Question: I have three tables I want to join to calculate the balance = (purchase - payments) for a certain (party_id):
- - -
The total purchase from that id = 20,000 and its total payments = 15,000 so its balance should be = 5,000. After using this code:
'''
SELECT
((sum(purchase.total)) - (sum(payments.amount))) AS Party_Balance
FROM
Purchase
INNER JOIN
Party
ON purchase.supplier_id = party.party_id
INNER JOIN
Payments
ON party.party_id = payments.party_id
WHERE
payments.party_id = enter_party_id;
'''
The output is incorrect: 1,000,245 instead of 5,000.
This is how I set up the relationship, is there a relation that should be fixed?
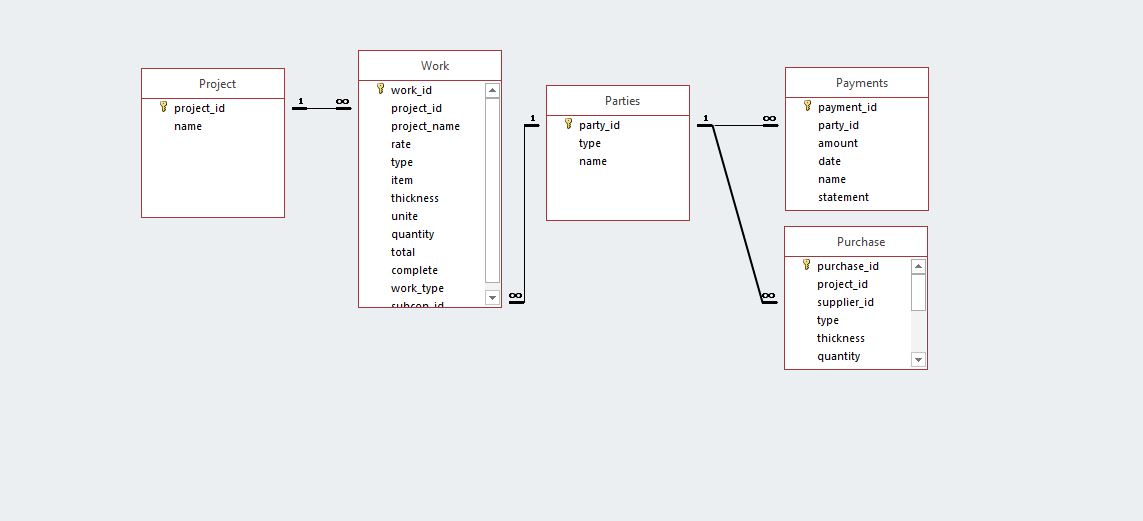
Answer: You must do 2 separate groupings of the table 'Party':
The 1st with 'Purchase' to get the 'SUM' of 'total'
and the 2nd with 'Payments' to get the 'SUM' of 'amount'.
Then join the 2 subqueries and get 'Party_Balance':
'''
SELECT pur.party_id, pur.total - pay.sumamount AS Party_Balance FROM (
SELECT Party.party_id, SUM(Purchase.total) AS total
FROM Party INNER JOIN Purchase ON Party.party_id = Purchase.supplier_id
GROUP BY Party.party_id
) AS pur
INNER JOIN (
SELECT Party.party_id, SUM(amount) AS sumamount
FROM Party INNER JOIN Payments ON Party.party_id = Payments.party_id
GROUP BY Party.party_id
) AS pay
on pay.party_id = pur.party_id
'''